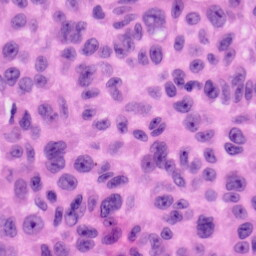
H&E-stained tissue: Skin